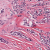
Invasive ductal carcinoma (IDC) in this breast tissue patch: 1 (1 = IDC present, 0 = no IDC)